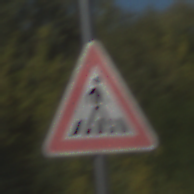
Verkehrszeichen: FussgaengerueberwegLinks
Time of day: Midday
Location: Outdoor (Nature)
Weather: Clear
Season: Summer
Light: Natural